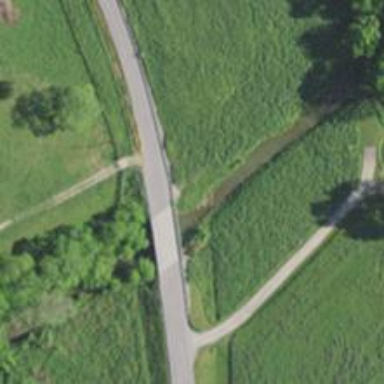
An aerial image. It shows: Secondary road crossing bridge.